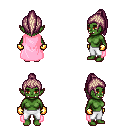
a pixel art fantasy rpg character, female body template, orc, green skin, pink cape, white pants, white blonde long topknot hairstyle, gold gloves, four views (front, back, left, right), 2x2 character sprite sheet, small pixel art, hard edges, no anti-aliasing